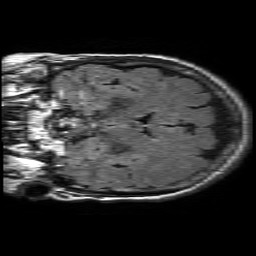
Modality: FLAIR
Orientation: coronal
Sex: female
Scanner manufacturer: philips
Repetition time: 11 s
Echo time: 0.125 s